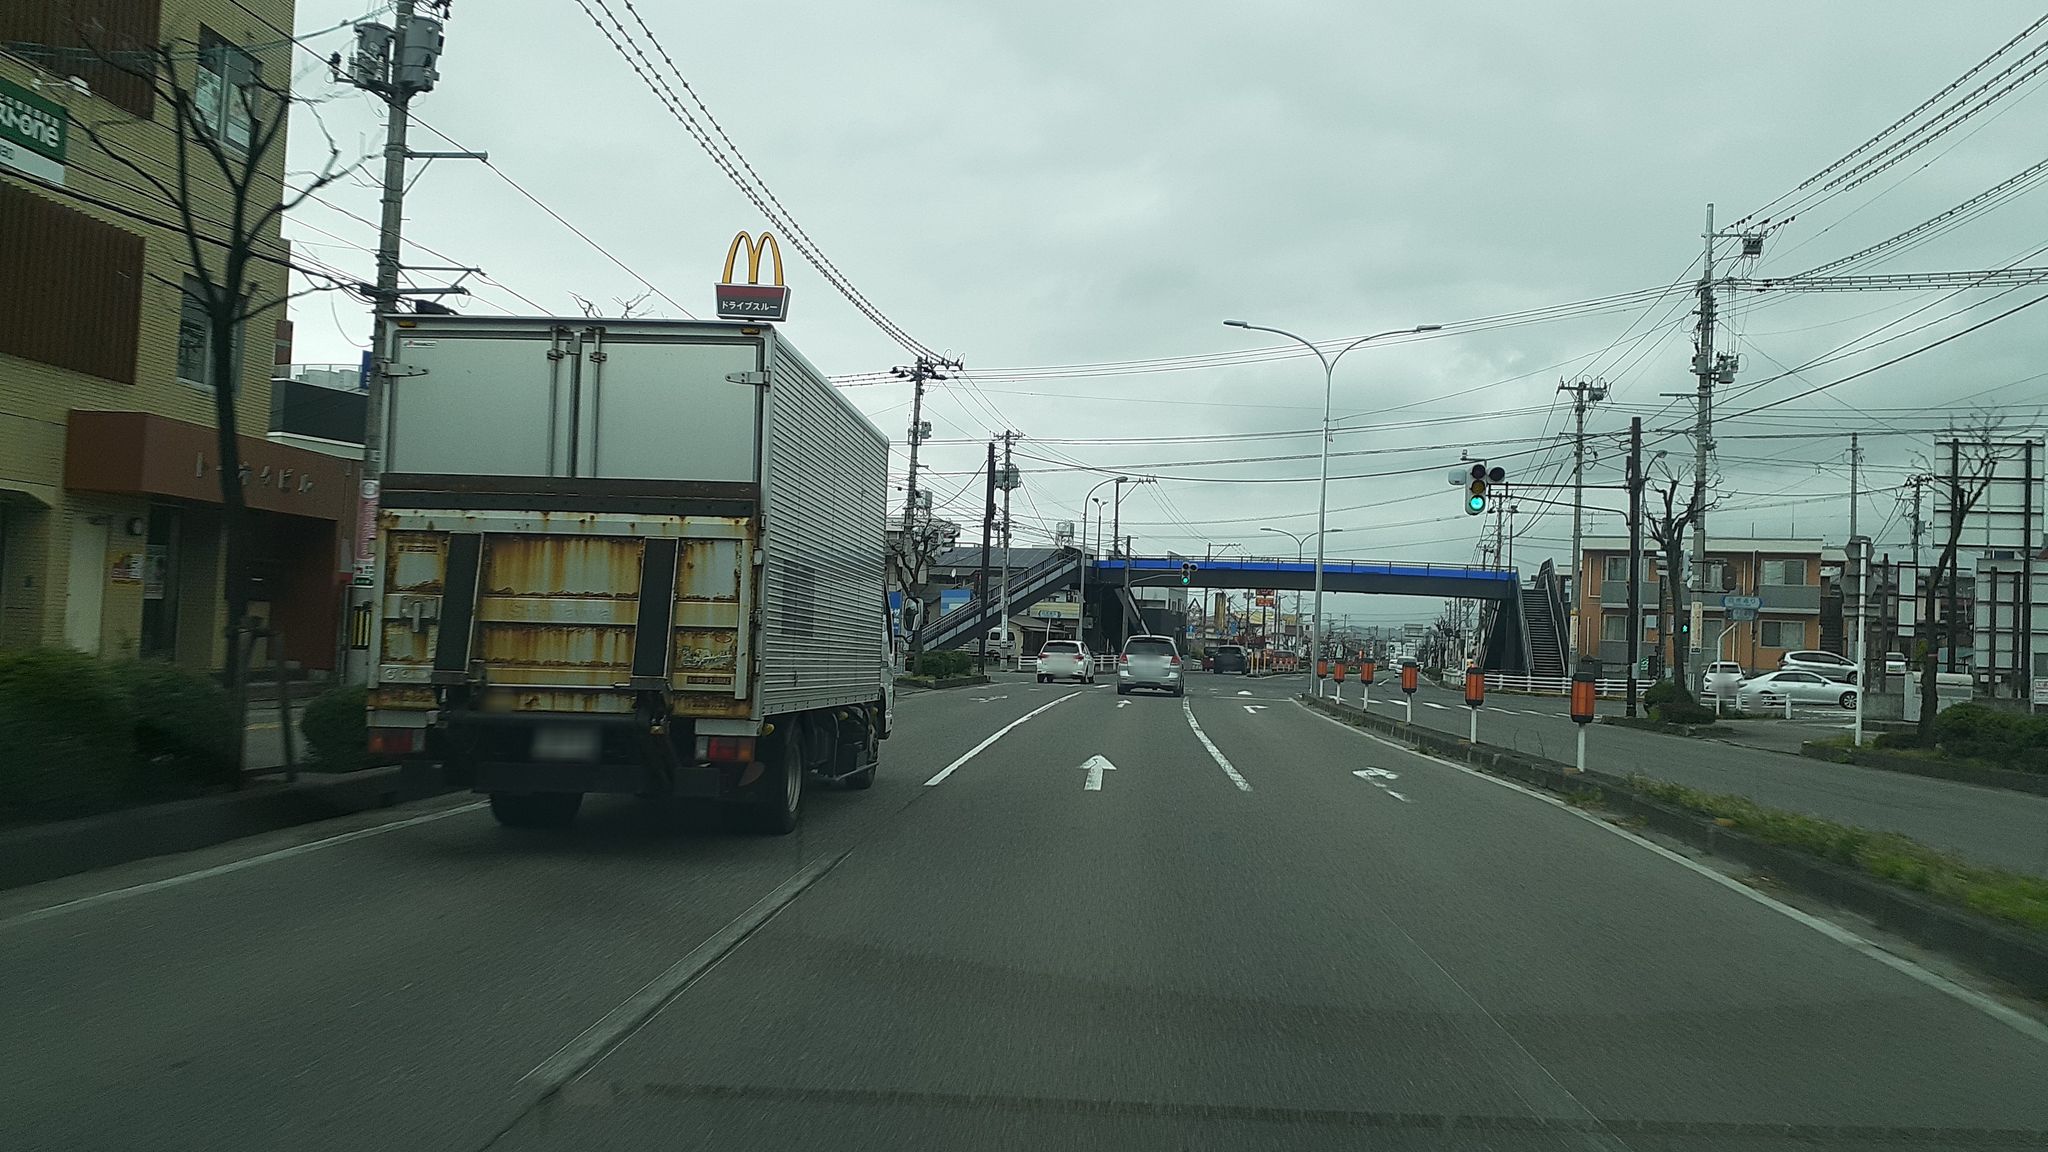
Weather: cloudy
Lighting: day
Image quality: good
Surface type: driving surface
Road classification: primary
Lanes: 2.0
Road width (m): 3.8
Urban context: urban centre
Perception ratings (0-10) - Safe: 1.28, Lively: 2.16, Beautiful: 2.55, Boring: 5.5, Depressing: 7.27, Wealthy: 1.73